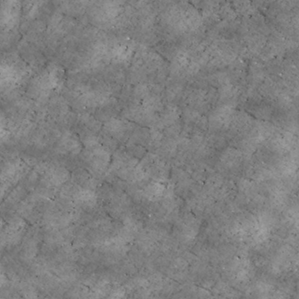
Label: non_frost